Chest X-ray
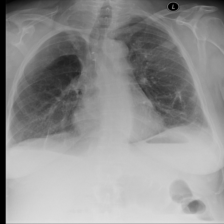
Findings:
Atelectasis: negative
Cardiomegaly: negative
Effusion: negative
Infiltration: negative
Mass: negative
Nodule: negative
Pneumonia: negative
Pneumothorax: positive
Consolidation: negative
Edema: negative
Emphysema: negative
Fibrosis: negative
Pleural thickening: negative
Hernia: negative